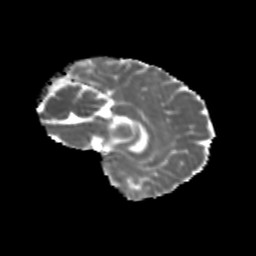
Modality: MD
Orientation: sagittal
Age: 32
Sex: female
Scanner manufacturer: siemens
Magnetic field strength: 3 T
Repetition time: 1.8 s
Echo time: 0.07 s